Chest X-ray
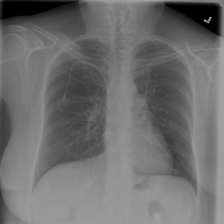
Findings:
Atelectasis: negative
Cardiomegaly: negative
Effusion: negative
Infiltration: negative
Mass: negative
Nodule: negative
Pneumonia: negative
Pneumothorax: negative
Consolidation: negative
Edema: negative
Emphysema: negative
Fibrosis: negative
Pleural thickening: negative
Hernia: negative